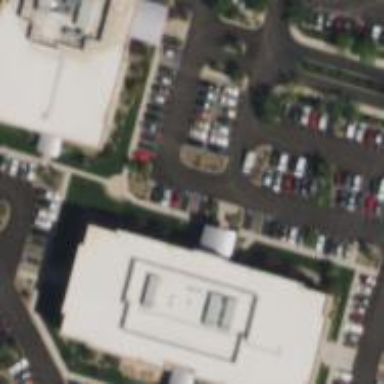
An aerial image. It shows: Commercial building.